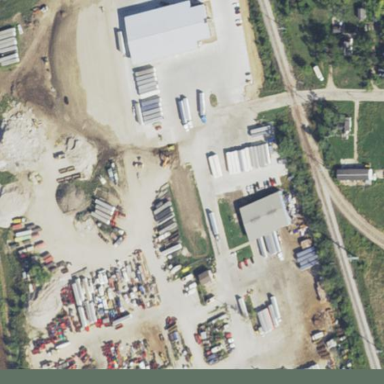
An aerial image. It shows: Recycling center for various types of waste.